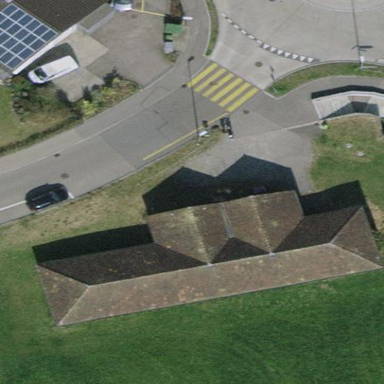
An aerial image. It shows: Building used for shooting sports.